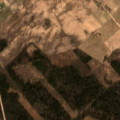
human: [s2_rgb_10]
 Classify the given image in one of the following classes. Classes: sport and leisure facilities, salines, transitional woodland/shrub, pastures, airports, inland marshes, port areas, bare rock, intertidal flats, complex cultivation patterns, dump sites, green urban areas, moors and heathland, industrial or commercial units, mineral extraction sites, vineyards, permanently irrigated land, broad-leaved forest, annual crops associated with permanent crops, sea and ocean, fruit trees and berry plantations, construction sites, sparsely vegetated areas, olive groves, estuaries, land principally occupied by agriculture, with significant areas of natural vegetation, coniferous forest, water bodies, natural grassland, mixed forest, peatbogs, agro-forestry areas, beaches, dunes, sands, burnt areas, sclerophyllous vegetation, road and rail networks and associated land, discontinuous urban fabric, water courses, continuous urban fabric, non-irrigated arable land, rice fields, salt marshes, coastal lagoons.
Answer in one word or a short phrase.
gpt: non-irrigated arable land, complex cultivation patterns, land principally occupied by agriculture, with significant areas of natural vegetation, coniferous forest, mixed forest, transitional woodland/shrub